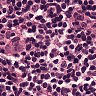
Metastatic tissue present: no